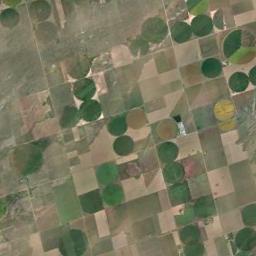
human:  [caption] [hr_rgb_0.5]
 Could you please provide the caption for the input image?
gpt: There are some green circle farmland and bare square farmland .

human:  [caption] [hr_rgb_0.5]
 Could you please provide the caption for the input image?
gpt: Several green or khaki circular farmlands are neatly arranged on the ground and some khaki rectangular farmlands beside .

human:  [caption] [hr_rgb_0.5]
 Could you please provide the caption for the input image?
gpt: Circular fields vary in size .

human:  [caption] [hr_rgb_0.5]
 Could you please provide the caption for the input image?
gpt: Many green and tan mixed circular farms of different sizes .

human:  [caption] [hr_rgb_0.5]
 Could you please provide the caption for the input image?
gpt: There are many circular farmlands and rectangle farmlands distributed irregularly .